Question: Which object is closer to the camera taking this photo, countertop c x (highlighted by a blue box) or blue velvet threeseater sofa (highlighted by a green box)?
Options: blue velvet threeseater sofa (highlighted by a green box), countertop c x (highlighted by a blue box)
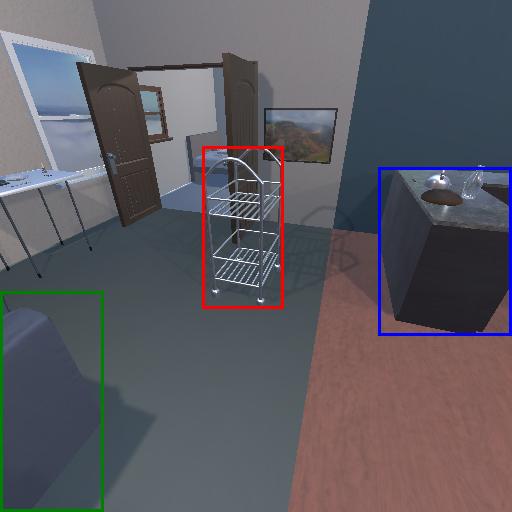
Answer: blue velvet threeseater sofa (highlighted by a green box)